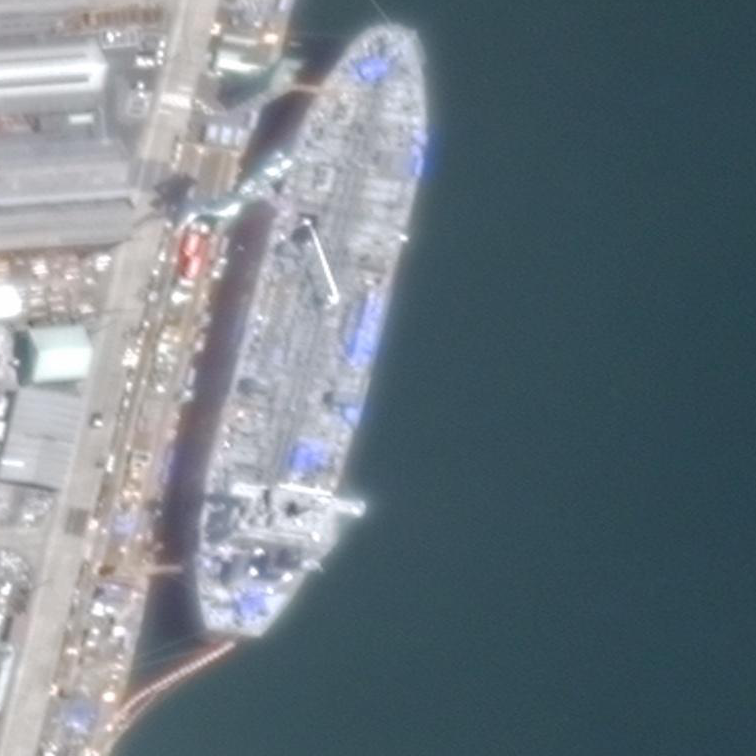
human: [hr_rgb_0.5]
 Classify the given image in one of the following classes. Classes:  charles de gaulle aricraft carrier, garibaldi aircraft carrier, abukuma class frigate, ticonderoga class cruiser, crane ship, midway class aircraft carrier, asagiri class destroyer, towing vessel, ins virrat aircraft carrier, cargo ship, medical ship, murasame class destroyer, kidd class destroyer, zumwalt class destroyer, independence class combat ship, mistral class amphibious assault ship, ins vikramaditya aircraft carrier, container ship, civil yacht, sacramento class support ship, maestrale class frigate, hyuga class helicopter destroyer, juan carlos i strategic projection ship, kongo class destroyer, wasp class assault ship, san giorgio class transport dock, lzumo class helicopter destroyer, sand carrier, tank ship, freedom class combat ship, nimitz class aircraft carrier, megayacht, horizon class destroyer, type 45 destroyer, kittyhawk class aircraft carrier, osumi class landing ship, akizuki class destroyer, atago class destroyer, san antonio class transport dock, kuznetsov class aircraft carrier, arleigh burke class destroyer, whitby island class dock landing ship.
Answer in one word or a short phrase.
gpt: Tank ship